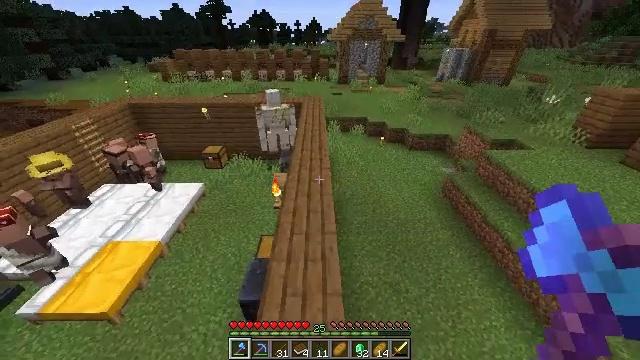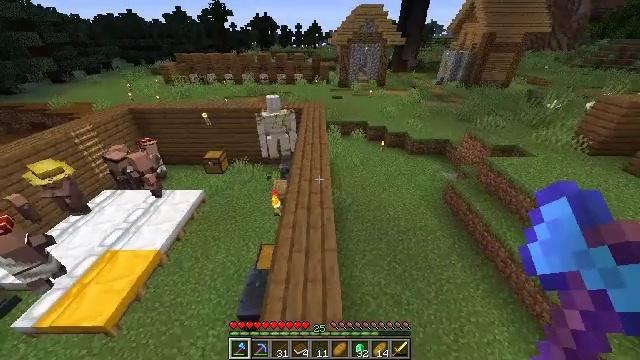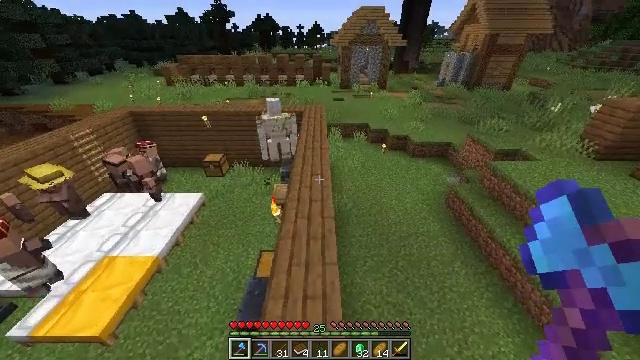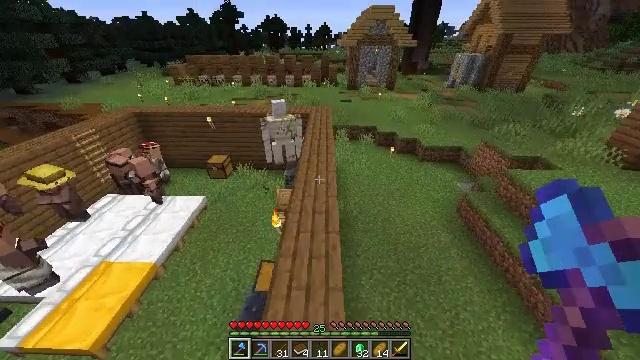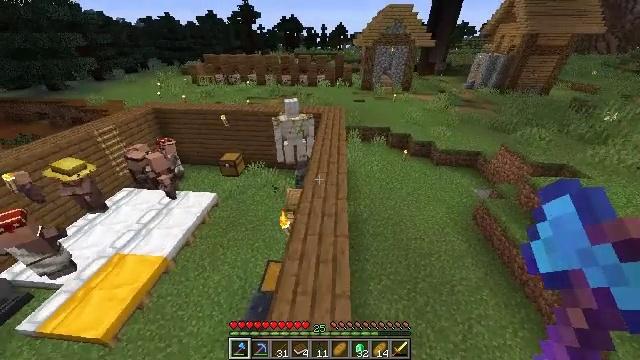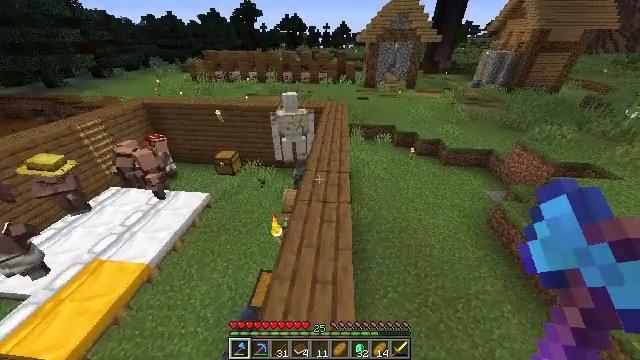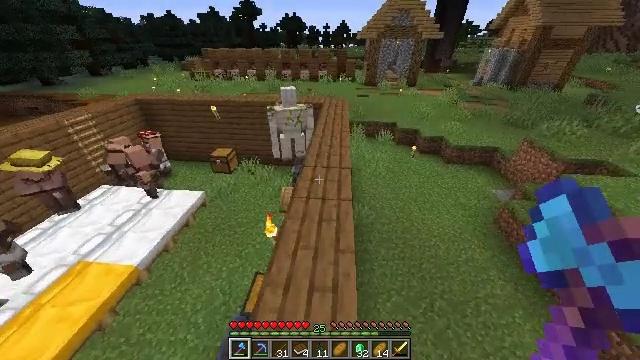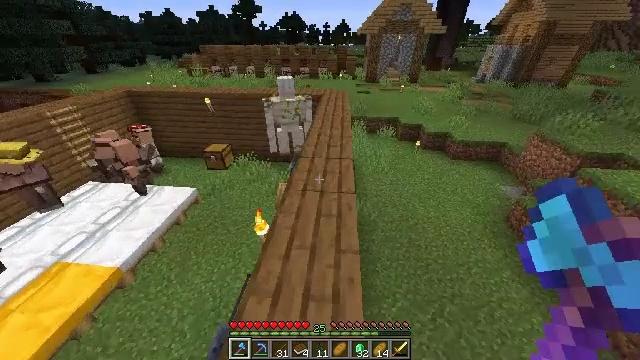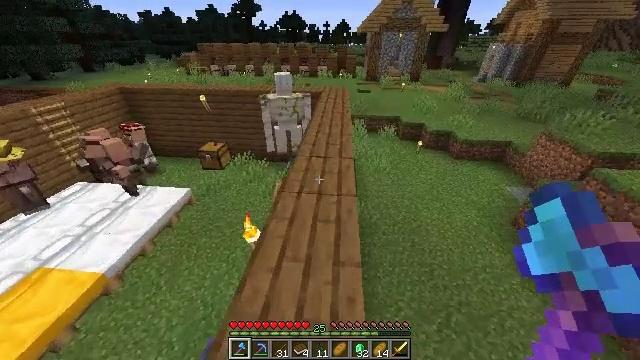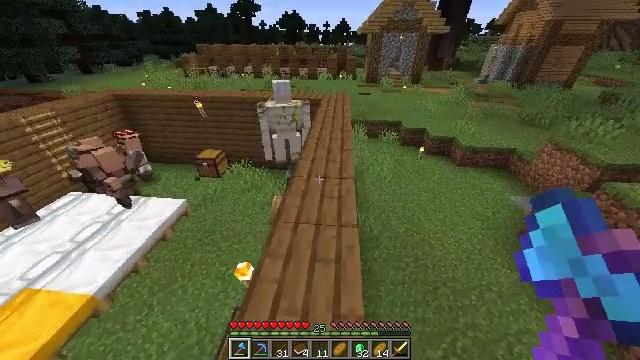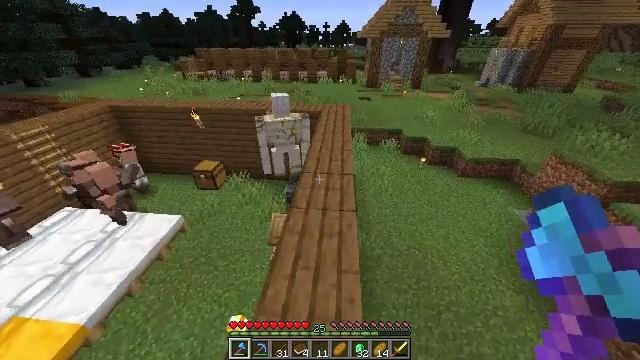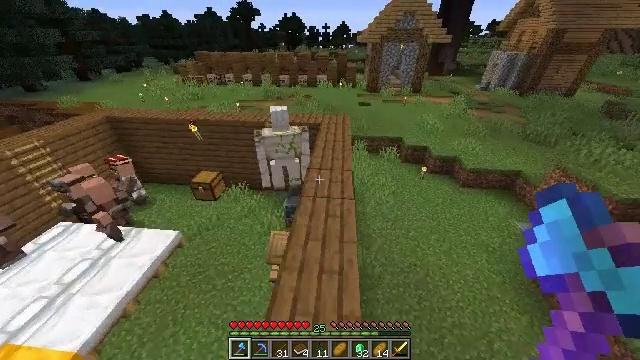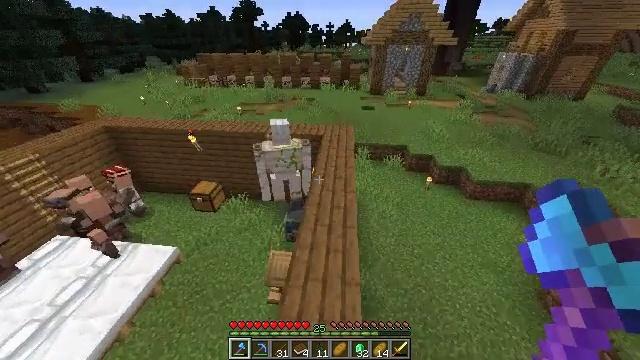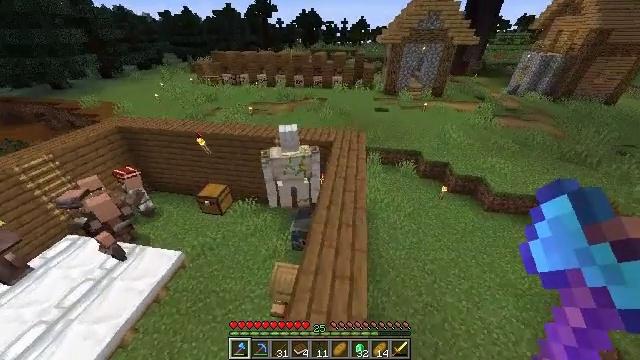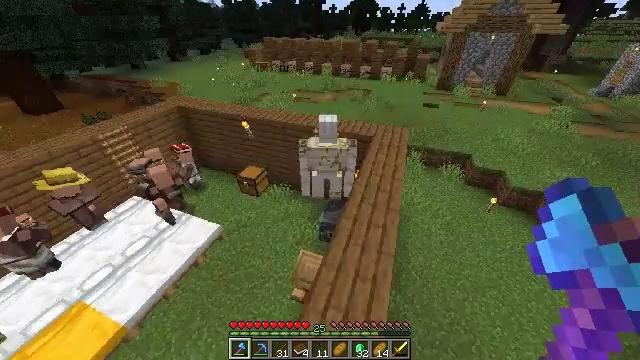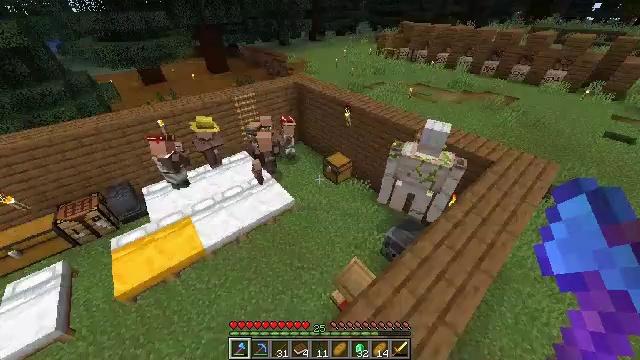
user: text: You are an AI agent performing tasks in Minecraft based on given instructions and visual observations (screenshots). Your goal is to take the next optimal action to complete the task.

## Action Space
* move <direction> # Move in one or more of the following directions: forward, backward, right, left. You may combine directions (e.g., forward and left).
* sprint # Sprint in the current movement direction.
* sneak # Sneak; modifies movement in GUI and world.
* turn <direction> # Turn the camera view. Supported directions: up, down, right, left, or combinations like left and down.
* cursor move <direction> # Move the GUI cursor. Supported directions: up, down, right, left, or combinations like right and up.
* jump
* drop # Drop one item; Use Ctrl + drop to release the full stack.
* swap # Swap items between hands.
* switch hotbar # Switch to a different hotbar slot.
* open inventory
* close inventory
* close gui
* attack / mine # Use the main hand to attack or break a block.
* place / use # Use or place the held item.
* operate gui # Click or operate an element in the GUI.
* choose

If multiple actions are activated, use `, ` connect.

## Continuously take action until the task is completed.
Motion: motion action
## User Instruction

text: Remove a bread from the inventory.
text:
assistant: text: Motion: move forward, sprint, jump
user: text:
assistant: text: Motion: move forward, sprint, jump
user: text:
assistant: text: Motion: move forward, sprint, turn left, jump
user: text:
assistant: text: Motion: move forward, sprint, turn left, jump
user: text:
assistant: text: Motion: move forward, sprint, jump
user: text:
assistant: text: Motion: move forward, sprint, jump
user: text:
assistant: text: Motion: move forward, sprint, jump
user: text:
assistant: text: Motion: move forward, sprint, jump
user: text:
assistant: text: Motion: move forward, sprint, jump
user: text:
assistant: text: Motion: move forward, sprint, jump
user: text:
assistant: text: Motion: move forward, sprint, jump
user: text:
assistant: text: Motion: move forward, jump
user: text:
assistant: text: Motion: move forward, turn left, jump
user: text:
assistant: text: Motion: move forward, turn left and down
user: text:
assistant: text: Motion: move forward, turn left and down
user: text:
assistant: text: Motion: turn left
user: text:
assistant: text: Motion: turn left
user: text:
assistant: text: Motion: turn left
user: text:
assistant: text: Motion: no_op
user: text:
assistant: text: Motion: sneak
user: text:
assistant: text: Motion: sneak
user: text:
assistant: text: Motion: sneak
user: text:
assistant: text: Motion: sneak
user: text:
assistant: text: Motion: sneak, turn left
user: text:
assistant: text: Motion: sneak, turn left and up
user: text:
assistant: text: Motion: sneak
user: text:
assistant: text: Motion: move forward, sneak
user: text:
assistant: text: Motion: move forward, sneak
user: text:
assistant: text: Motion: move forward, sneak
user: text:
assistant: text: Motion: move forward, sneak